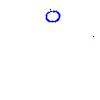
Particle: pion